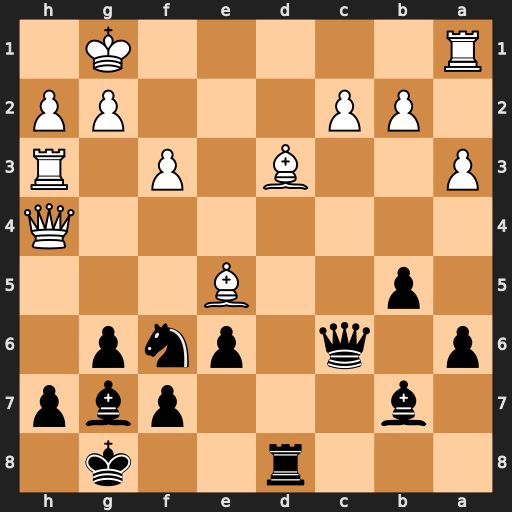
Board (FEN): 3r2k1/1b3pbp/p1q1pnp1/1p2B3/7Q/P2B1P1R/1PP3PP/R5K1
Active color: b
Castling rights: -
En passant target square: -
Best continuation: Qc5+ Kh1 Qxe5